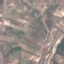
Land use / land cover class: PermanentCrop